Question: 'UIWebView''WKWebView'.
My 'WebPageViewController' just looks this simple on Storyboards:

I'd like to implement the Reading View and back buttons and estimated progress, but I'm not sure if I'm even getting this first step right.
If the first step is right though, and I'm wanting to set up the configuration, am I adding something like this to my code?:
'WKWebViewConfiguration *theConfiguration = [[WKWebViewConfiguration alloc] init];'
And would I need to add a '@property (strong, nonatomic) WKWebViewConfiguration *configuration;' to get it all working?
Here's my code changes so far if needed:
'''
@property (strong, nonatomic) IBOutlet UIWebView *webView;
-(void)viewWillAppear:(BOOL)animated {
NSURL *url = [NSURL URLWithString:stringWeb];
[self.webView loadRequest:[NSURLRequest requestWithURL:url]];
}
'''
'''
@property (strong, nonatomic) IBOutlet WKWebView *webView;
-(void)viewWillAppear:(BOOL)animated {
NSURL *url = [NSURL URLWithString:stringWeb];
[self.webView loadRequest:[NSURLRequest requestWithURL:url]];
}
'''
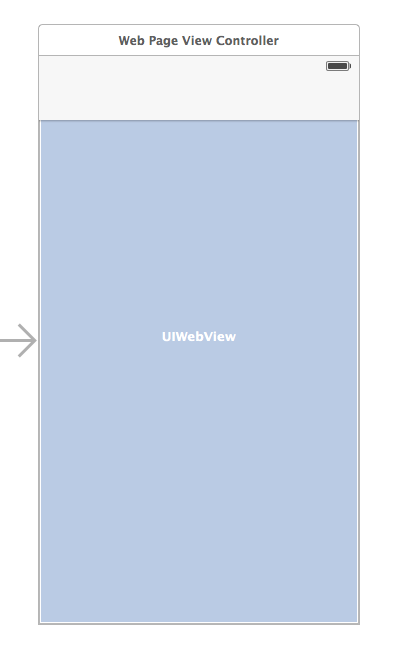
Answer: You can instantiate and set the 'WKWebViewConfiguration' on the web view in 'viewDidLoad' without storing it in a property.
'''
- (void)viewDidLoad {
[super viewDidLoad];
WKWebViewConfiguration *configuration = [[WKWebViewConfiguration alloc] init];
// ...
self.webView.configuration = configuration;
}
'''